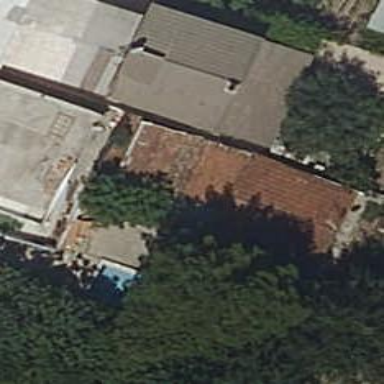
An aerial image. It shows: Detached building.